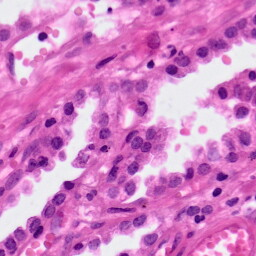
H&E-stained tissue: Lung